Interaction volume radius: 5 \u00c5
Interaction volume height: 10 \u00c5
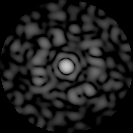
Disorder parameter: 0.7891